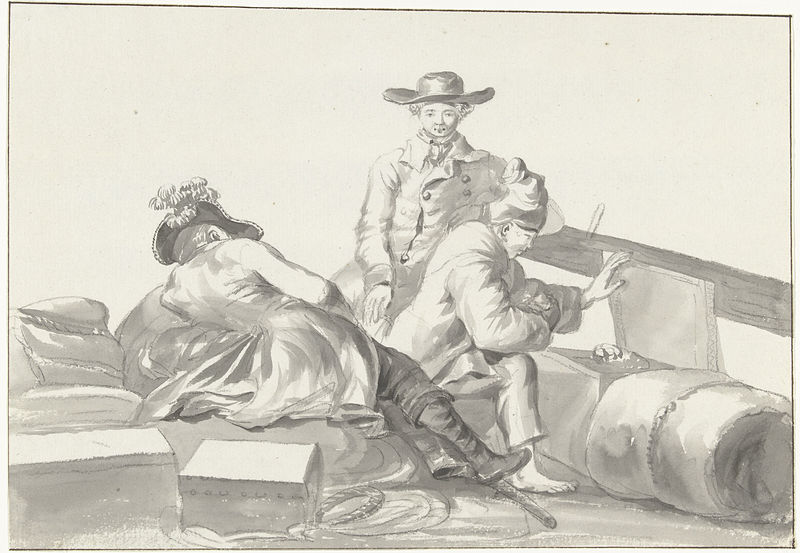
Titel: Opvarenden en bemanning op een boot
Künstler: Louis Ducros
Standort: Amsterdam
Institution: Rijksmuseum
Schlagwörter: hat, face, old, painting, woman, bed, feather, man, feet, drawing, coat, boots, rope, ink, watercolor, box, chest, wash, paint, boxes, reclining, jewelry, couch, roll